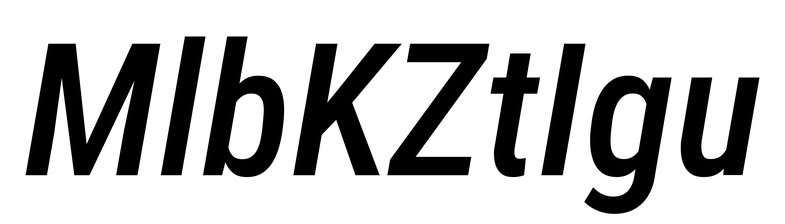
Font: Roboto-Italic_Condensed_Medium_Italic